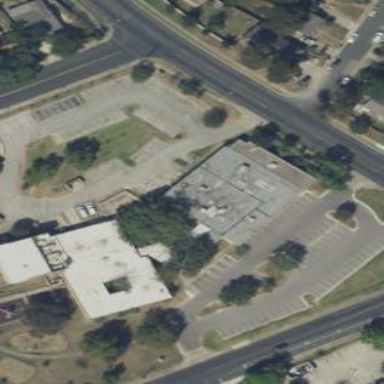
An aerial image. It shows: Public community center.